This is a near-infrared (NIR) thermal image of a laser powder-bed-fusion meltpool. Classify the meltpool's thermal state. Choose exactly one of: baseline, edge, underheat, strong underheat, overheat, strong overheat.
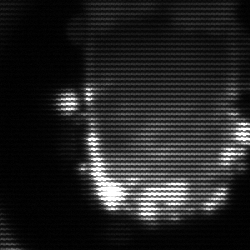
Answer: baseline